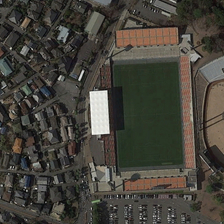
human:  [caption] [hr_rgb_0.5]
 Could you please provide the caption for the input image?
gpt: many buildings are near a stadium with a parking lot .

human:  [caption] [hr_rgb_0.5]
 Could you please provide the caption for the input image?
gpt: many buildings are near a stadium with a parking lot .

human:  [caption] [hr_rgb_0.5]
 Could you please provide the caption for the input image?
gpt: many buildings are near a stadium with a parking lot .

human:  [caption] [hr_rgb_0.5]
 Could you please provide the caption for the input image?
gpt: many buildings are near a stadium with a parking lot .

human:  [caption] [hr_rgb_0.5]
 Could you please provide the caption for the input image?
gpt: many buildings are near a stadium with a parking lot .